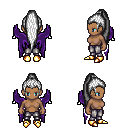
a pixel art fantasy rpg character, female body template, human, dark skin, purple wings, metal pants, white extra-long topknot hairstyle, gold boots, four views (front, back, left, right), 2x2 character sprite sheet, small pixel art, hard edges, no anti-aliasing